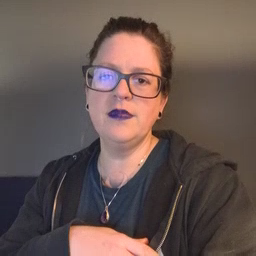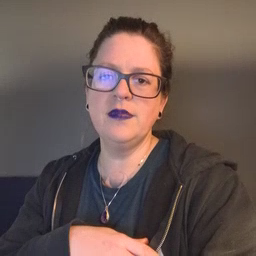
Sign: frog